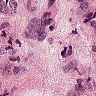
Metastatic tissue present: yes